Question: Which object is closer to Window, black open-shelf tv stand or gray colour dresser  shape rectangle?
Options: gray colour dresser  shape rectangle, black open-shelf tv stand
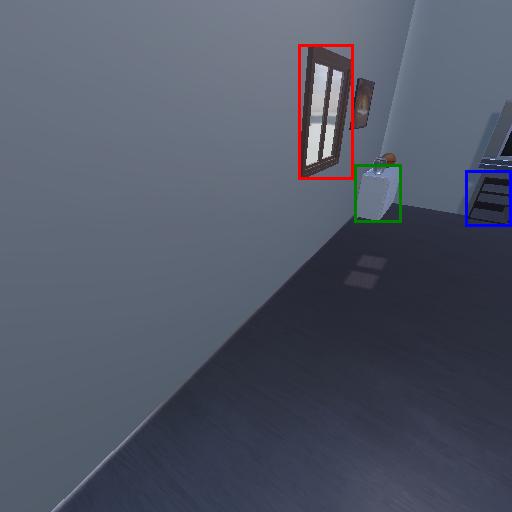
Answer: gray colour dresser  shape rectangle